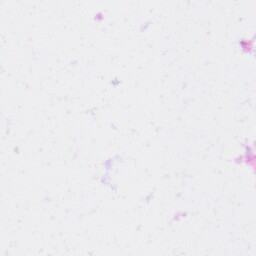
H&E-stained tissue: Liver